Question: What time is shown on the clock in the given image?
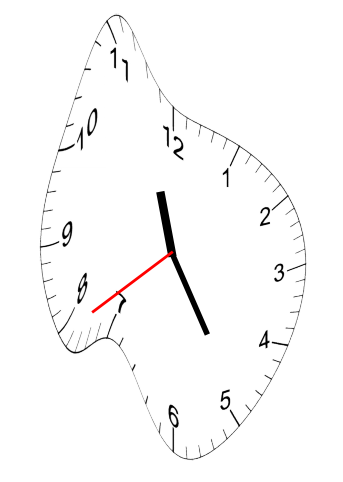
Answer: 11:24:39